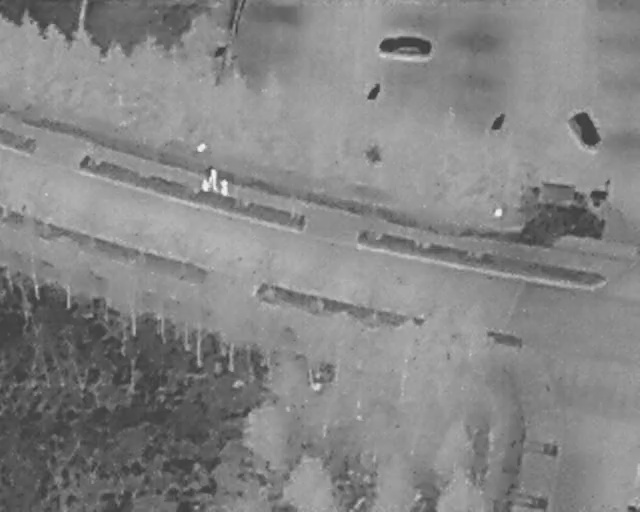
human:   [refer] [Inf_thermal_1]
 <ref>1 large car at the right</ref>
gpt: <box>[[83, 32, 92, 49, 2]]</box>

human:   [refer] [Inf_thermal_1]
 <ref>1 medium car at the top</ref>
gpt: <box>[[61, 3, 65, 14, 2]]</box>

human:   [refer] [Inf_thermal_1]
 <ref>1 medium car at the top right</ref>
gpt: <box>[[88, 23, 94, 27, 155]]</box>

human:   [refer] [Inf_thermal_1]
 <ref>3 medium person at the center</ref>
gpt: <box>[[31, 34, 35, 36, 2], [33, 35, 36, 37, 2], [30, 35, 33, 37, 2]]</box>